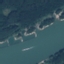
Label: River